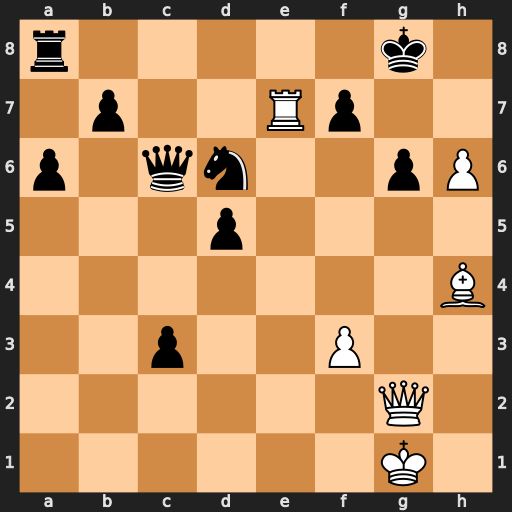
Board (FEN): r5k1/1p2Rp2/p1qn2pP/3p4/7B/2p2P2/6Q1/6K1
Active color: w
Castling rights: -
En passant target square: -
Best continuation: Qxg6+ fxg6 h7+ Kh8 Bf6#